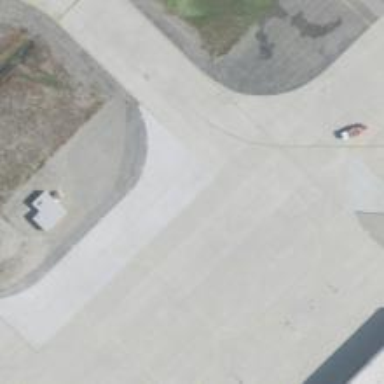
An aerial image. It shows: Image of taxiway at airport.